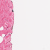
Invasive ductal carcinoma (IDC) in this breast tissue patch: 0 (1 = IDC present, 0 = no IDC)